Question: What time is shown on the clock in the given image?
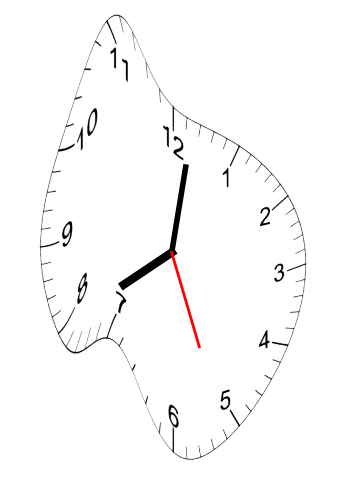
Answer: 08:01:26